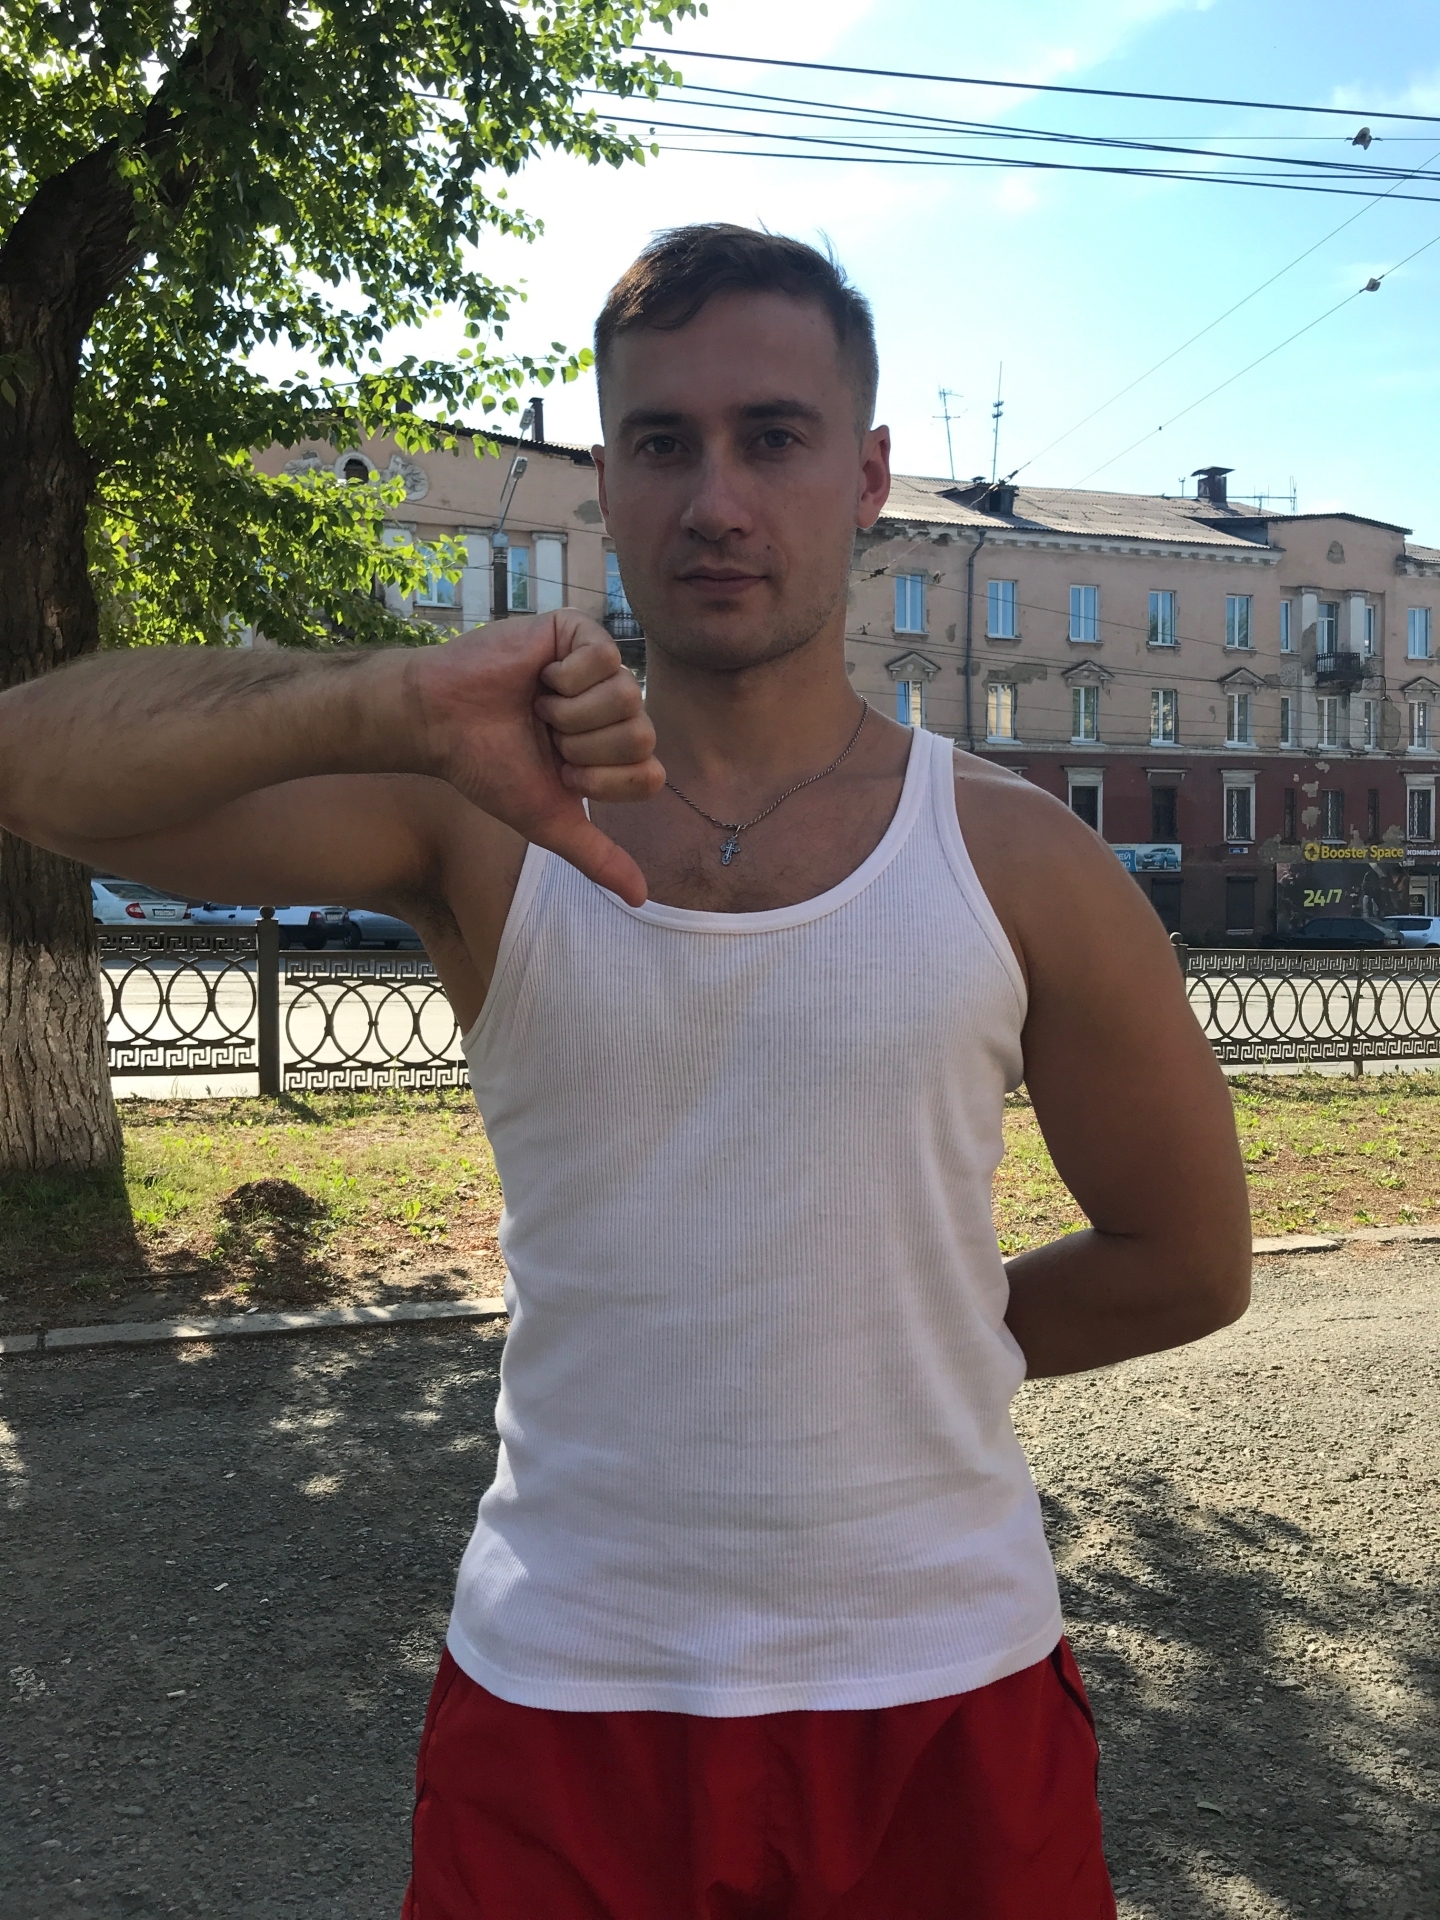
Label: clear